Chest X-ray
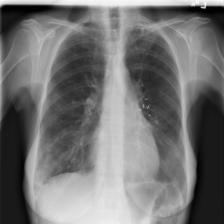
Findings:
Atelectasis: negative
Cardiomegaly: negative
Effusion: negative
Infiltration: positive
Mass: negative
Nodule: negative
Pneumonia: negative
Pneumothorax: negative
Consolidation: negative
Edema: negative
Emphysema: negative
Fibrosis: negative
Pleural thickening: negative
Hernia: negative